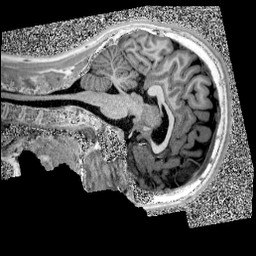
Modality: UNIT1
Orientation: sagittal
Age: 12
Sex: male
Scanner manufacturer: siemens
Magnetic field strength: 3 T
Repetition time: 4 s
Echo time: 0.00299 s